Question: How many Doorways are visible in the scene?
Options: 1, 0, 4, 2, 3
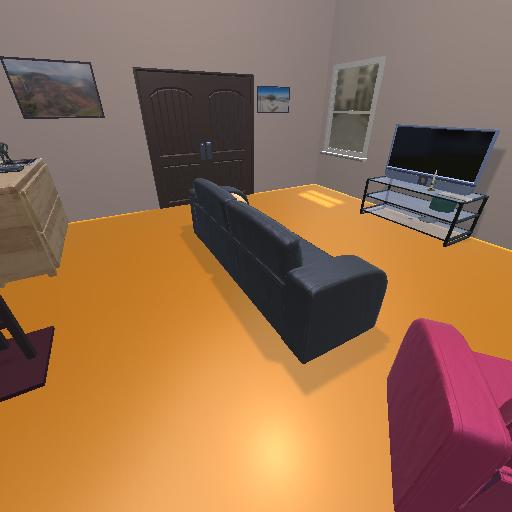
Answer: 1